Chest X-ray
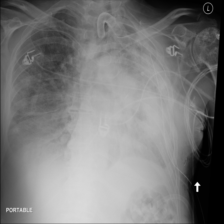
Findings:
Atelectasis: negative
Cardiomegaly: negative
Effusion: positive
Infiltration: negative
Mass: negative
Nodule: negative
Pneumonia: negative
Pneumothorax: negative
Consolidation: negative
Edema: negative
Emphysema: negative
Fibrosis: negative
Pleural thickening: negative
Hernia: negative